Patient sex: F
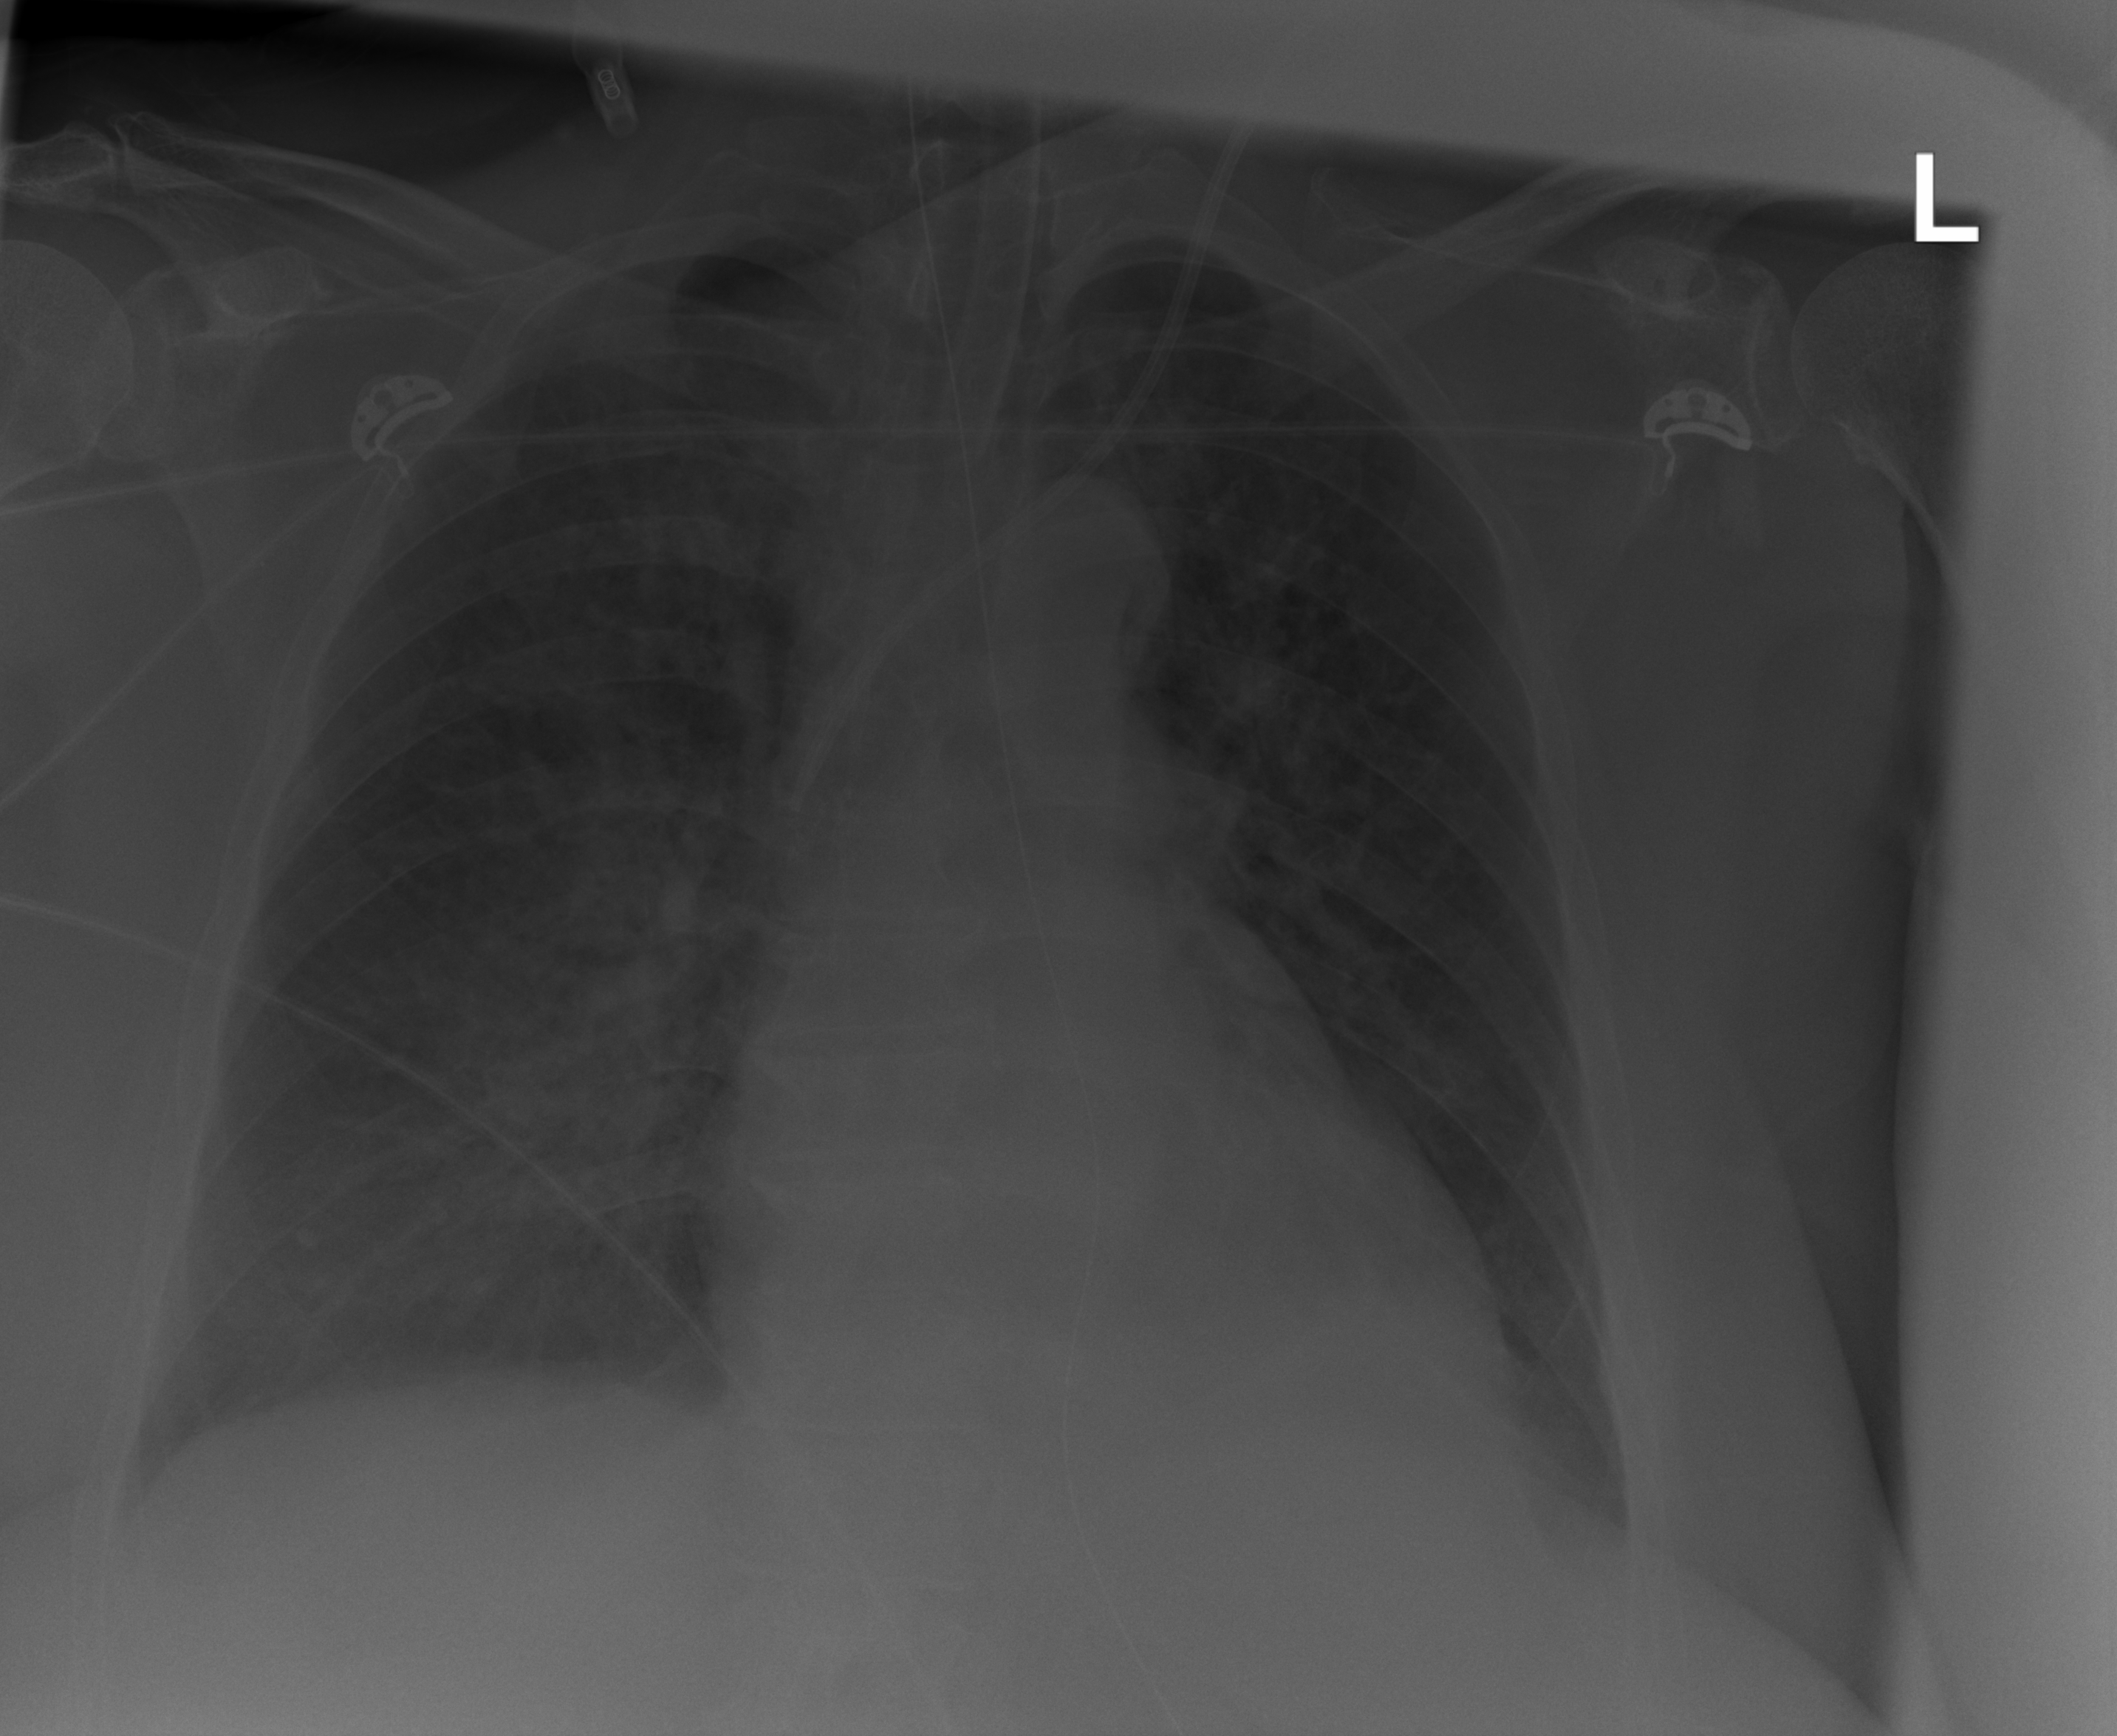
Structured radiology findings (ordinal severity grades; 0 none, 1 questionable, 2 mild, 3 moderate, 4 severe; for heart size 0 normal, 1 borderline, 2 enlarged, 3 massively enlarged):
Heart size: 2
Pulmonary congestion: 3
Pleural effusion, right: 2
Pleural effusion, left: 1
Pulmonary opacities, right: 2
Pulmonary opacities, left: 2
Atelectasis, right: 2
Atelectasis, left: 2